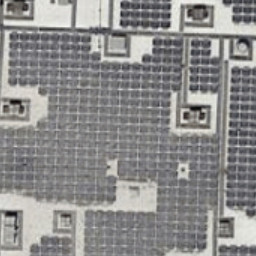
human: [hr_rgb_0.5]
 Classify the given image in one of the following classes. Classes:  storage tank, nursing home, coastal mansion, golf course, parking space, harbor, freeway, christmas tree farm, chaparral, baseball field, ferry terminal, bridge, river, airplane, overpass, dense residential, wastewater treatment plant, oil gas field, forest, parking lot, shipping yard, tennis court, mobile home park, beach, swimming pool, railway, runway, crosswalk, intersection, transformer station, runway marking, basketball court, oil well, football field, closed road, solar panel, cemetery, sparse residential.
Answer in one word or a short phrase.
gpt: solar panel